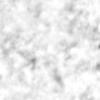
Label: no_change